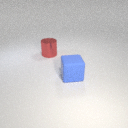
large red metal cylinder behind large blue rubber cube